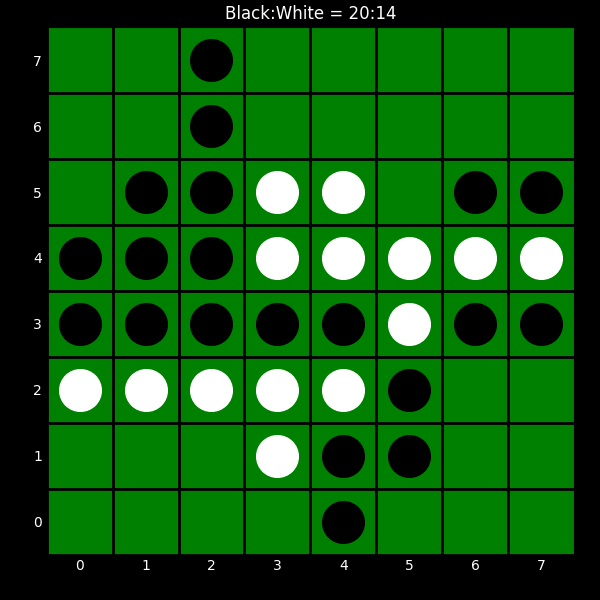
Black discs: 20
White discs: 14